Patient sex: M
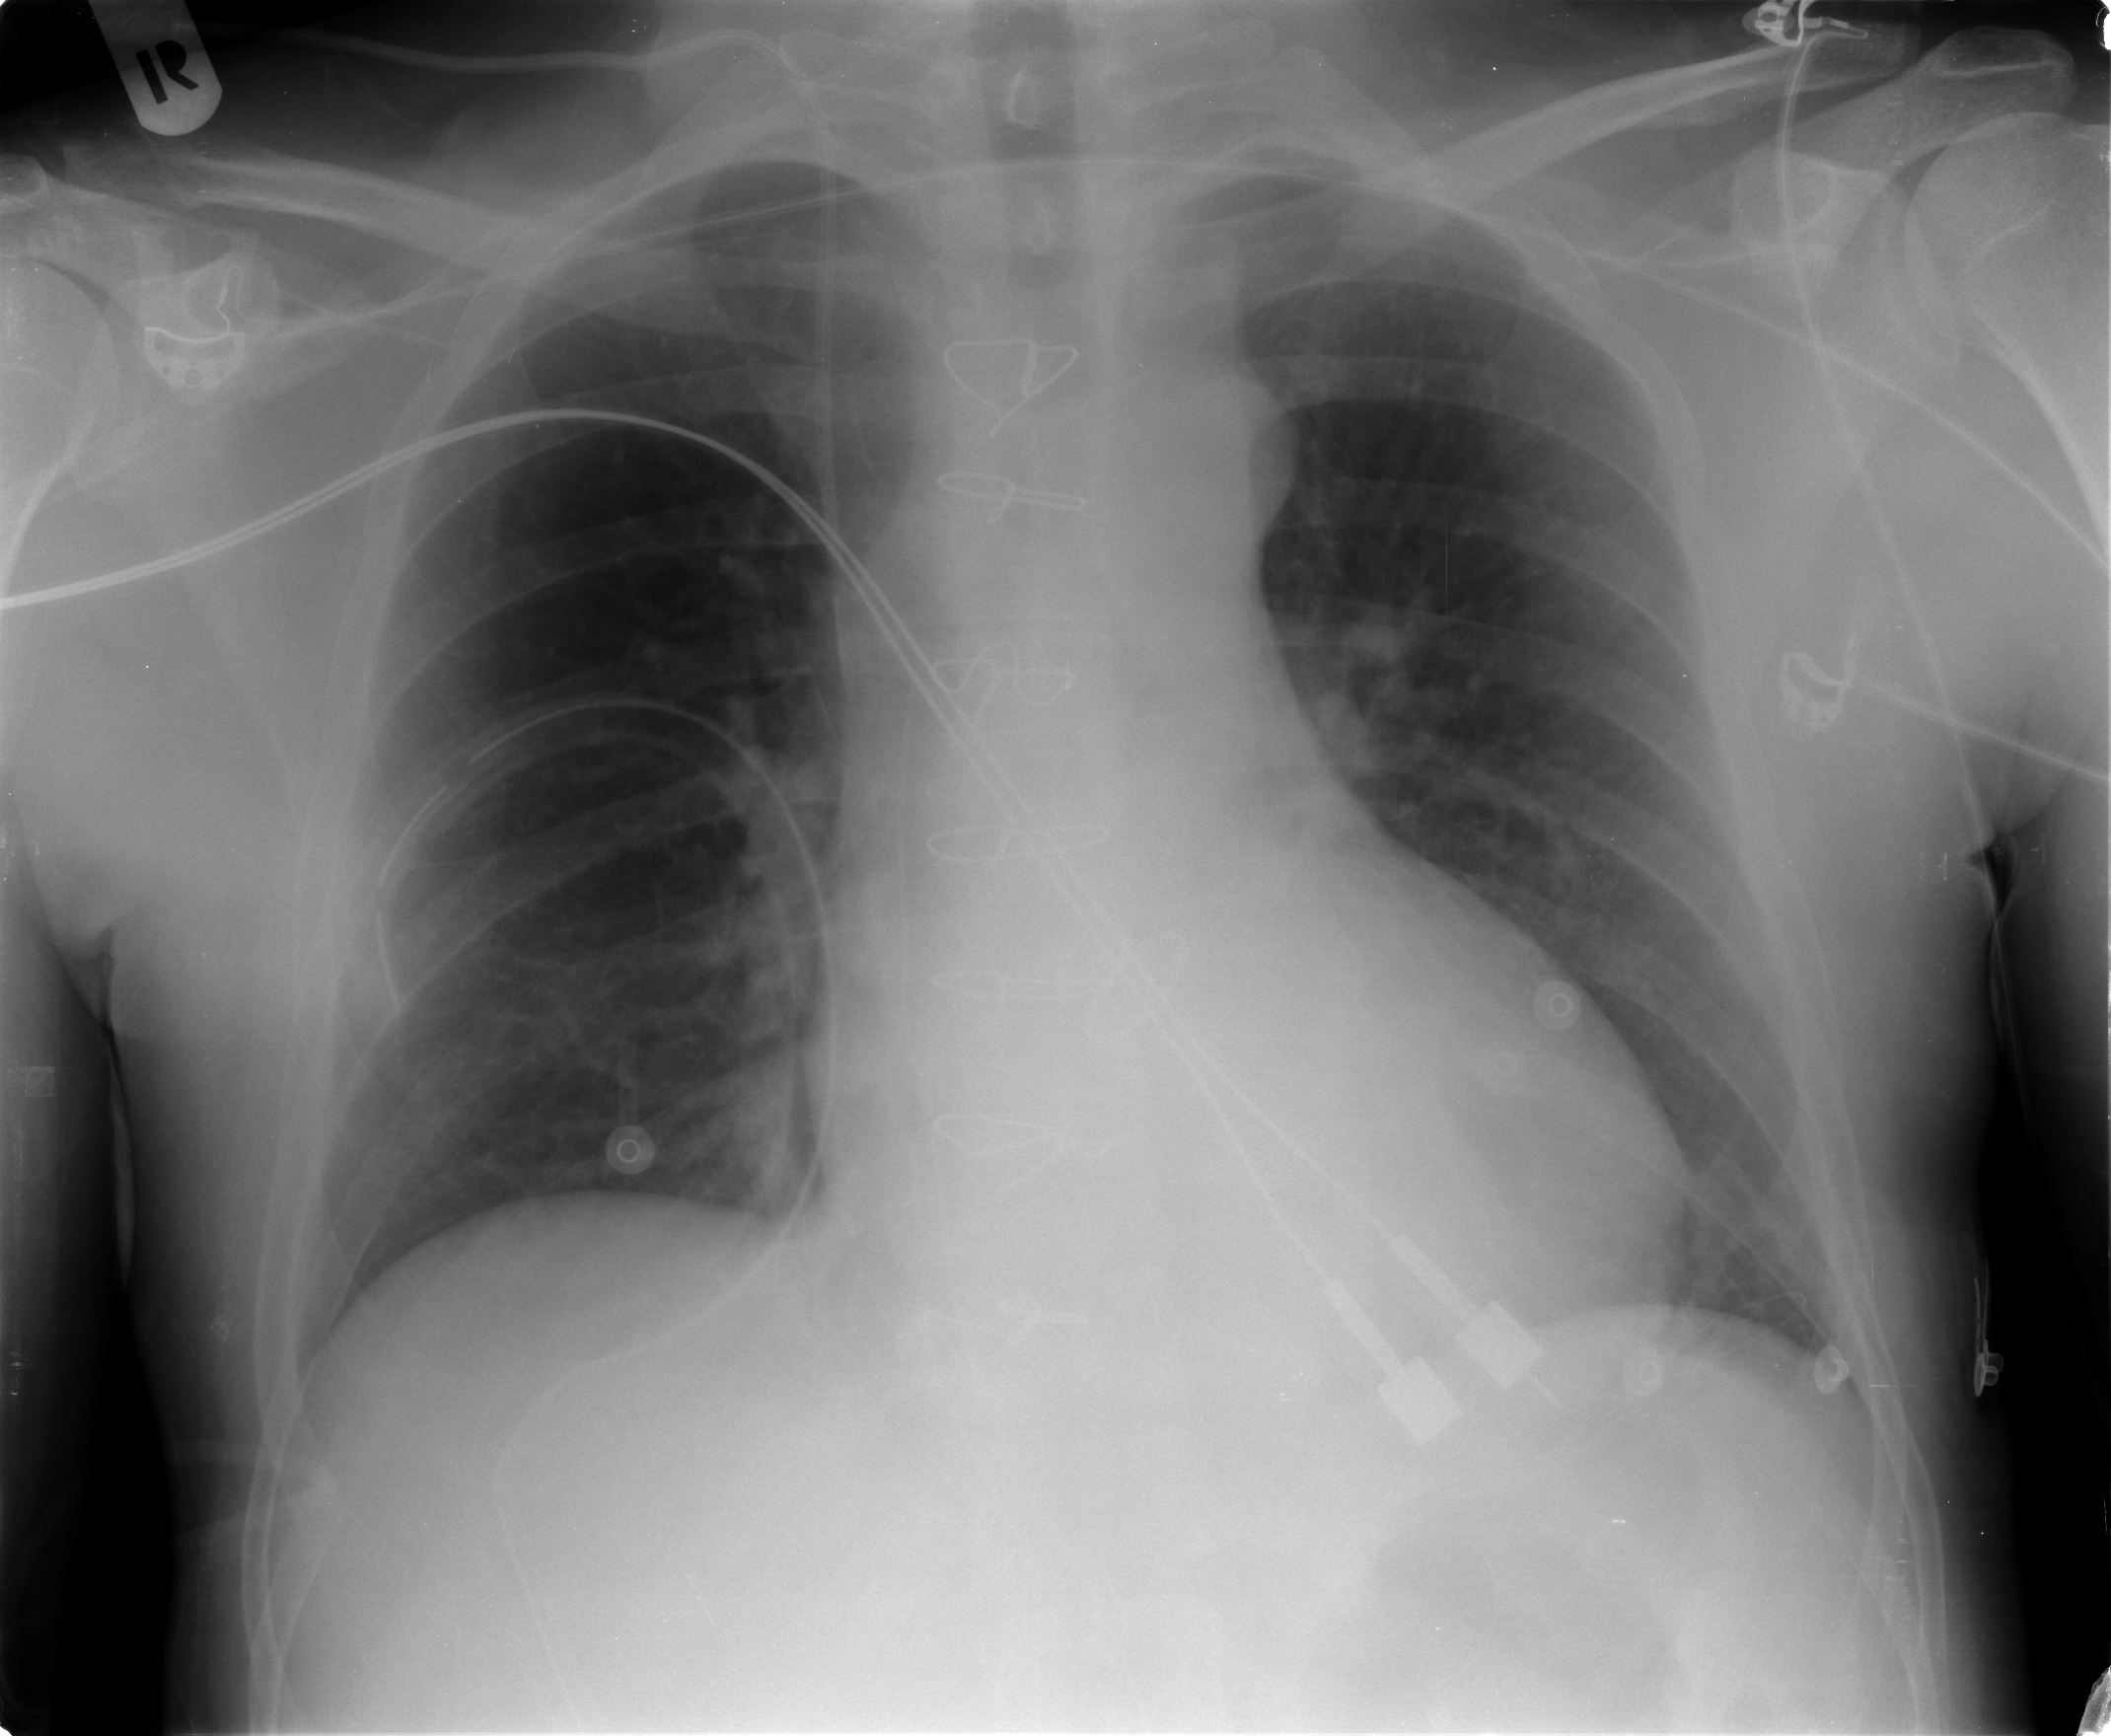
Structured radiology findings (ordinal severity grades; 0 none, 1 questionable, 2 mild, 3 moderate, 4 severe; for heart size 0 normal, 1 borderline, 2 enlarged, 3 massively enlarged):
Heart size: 2
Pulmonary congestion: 0
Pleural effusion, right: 0
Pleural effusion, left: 0
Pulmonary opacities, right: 2
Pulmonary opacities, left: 0
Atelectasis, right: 0
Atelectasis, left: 2